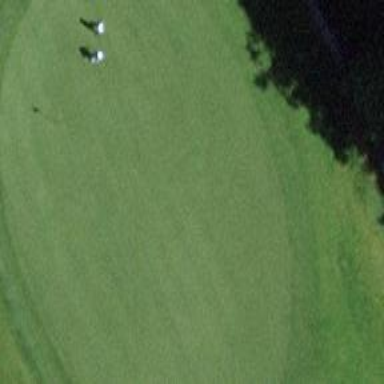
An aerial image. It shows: Golf hole.